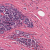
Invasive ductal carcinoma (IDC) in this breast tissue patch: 0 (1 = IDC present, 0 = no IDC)